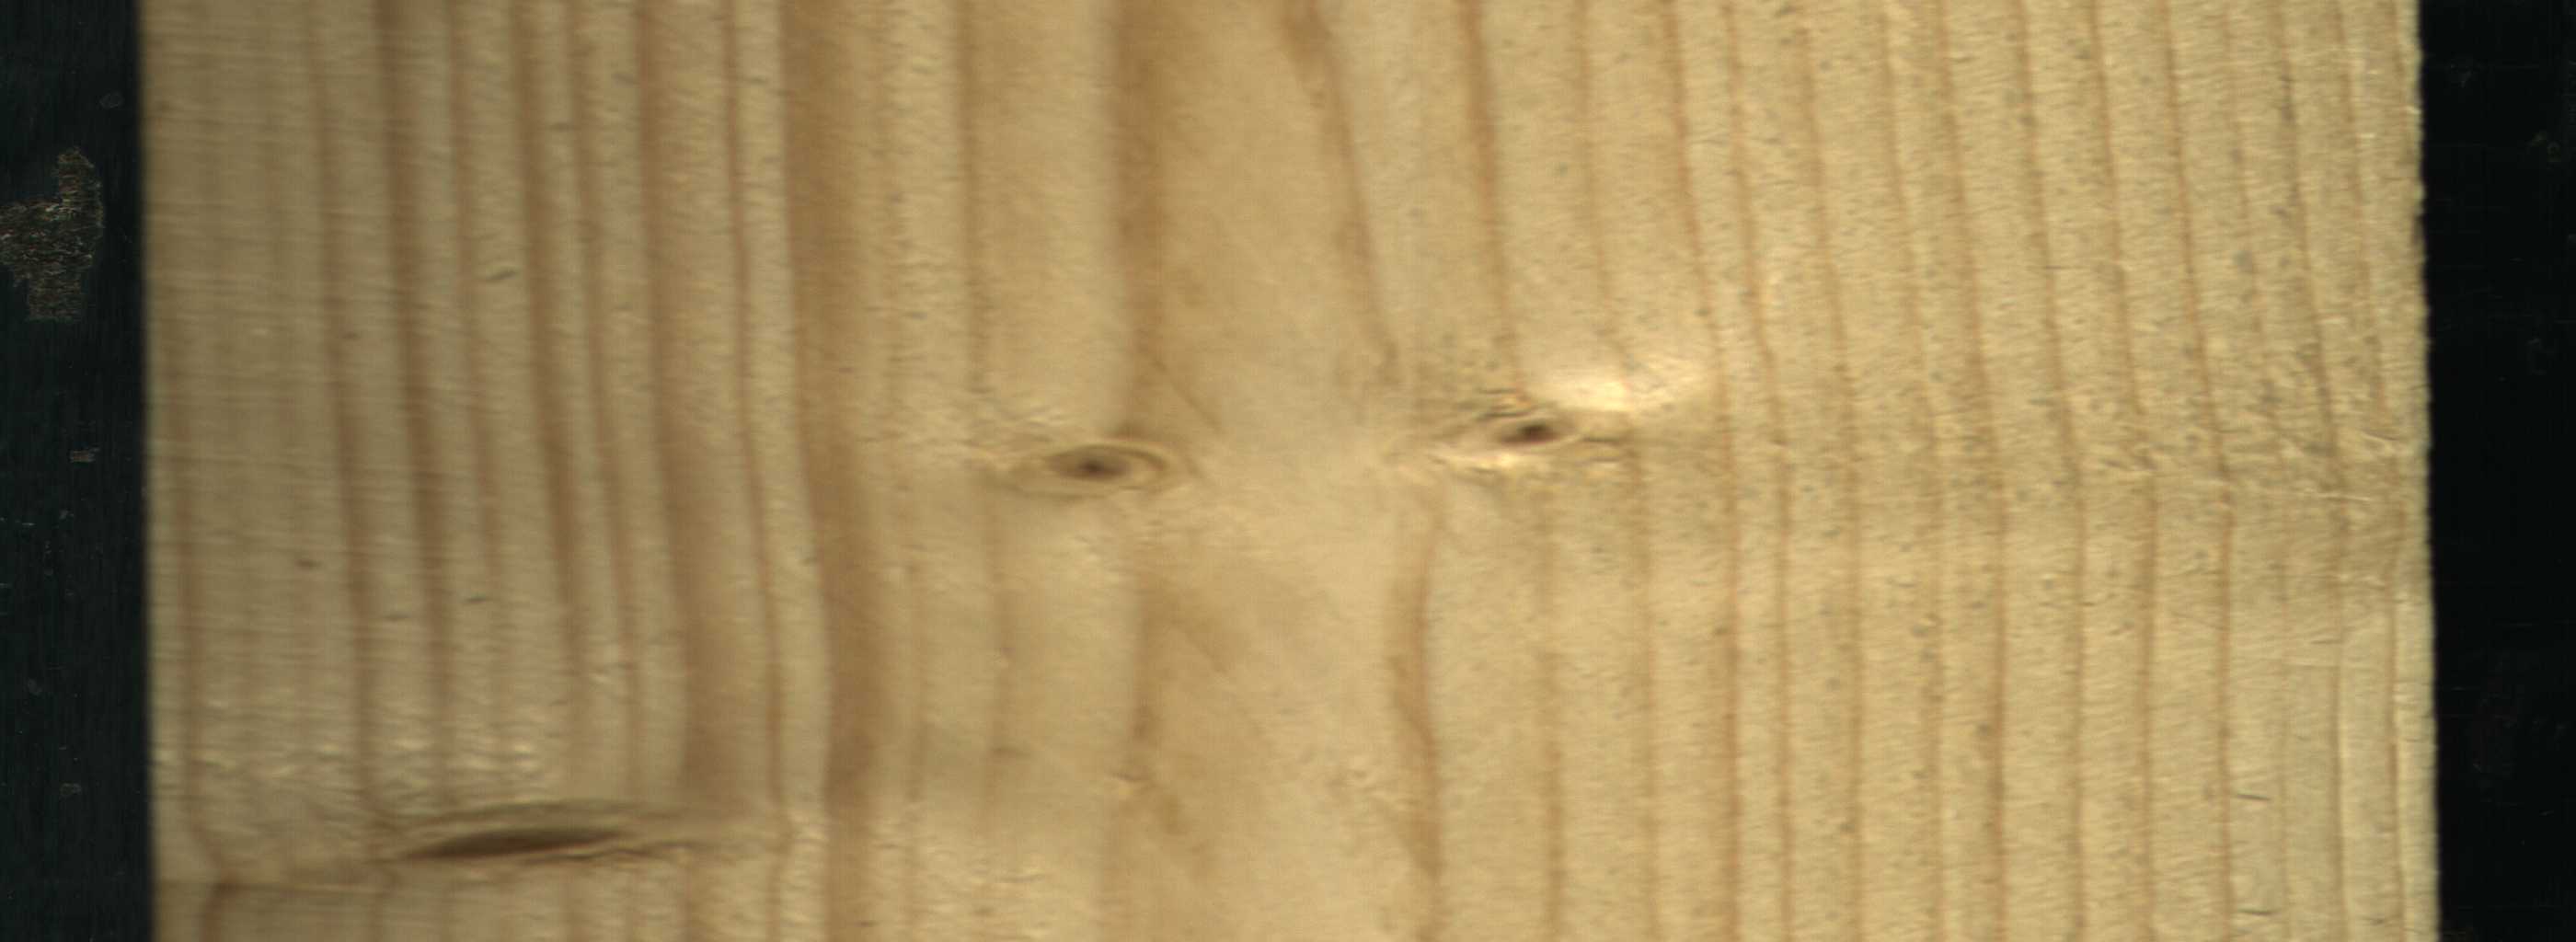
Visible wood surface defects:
Live_Knot
Live_Knot
Live_Knot